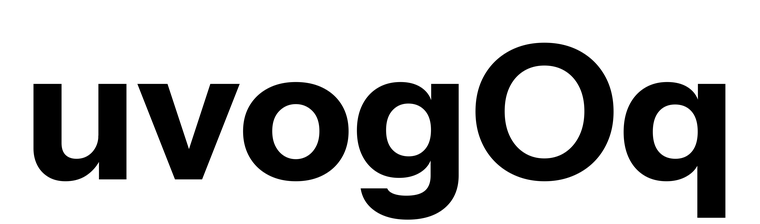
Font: InstrumentSans_Bold